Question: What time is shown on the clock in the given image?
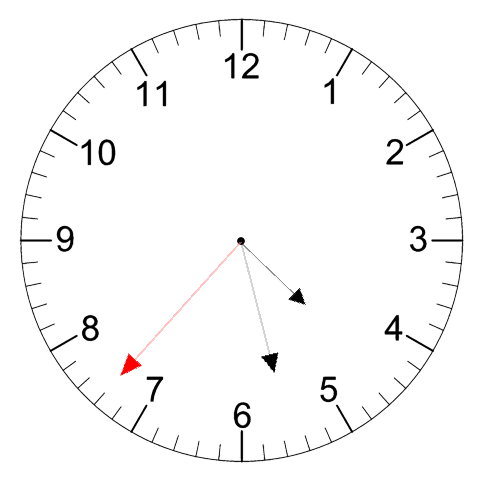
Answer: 04:27:37